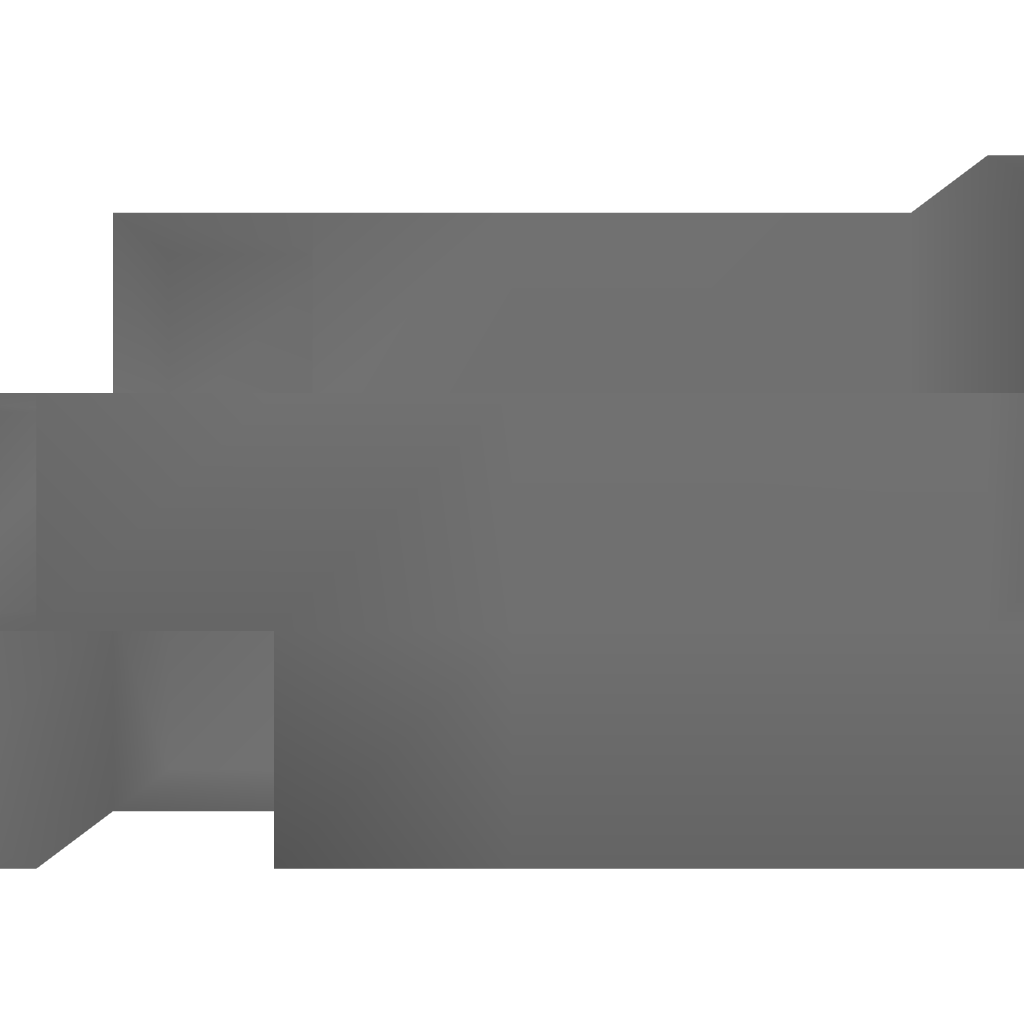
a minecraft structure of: defense machine